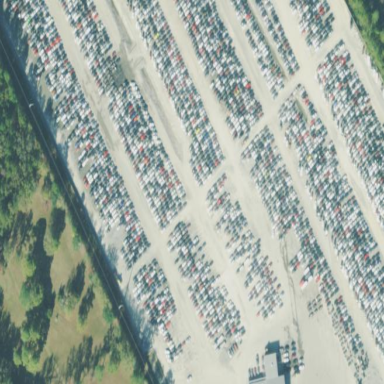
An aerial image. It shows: Scrap yard situated in industrial area.